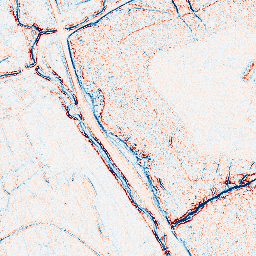
Category: edge_preserving
Decomposition family: bilateral
Decomposition parameters: d: 5
sigma_color: 150
sigma_space: 25
Upsampling method: bspline
Upsampling parameters: scale: 4
Upsampling scale: 4